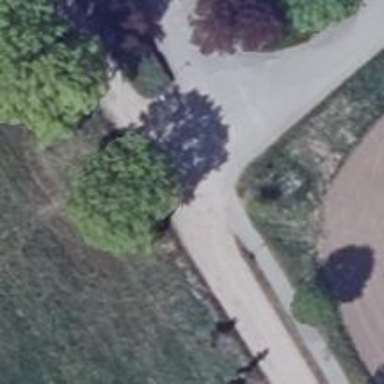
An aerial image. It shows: Unclassified road with cycle track on the left side.